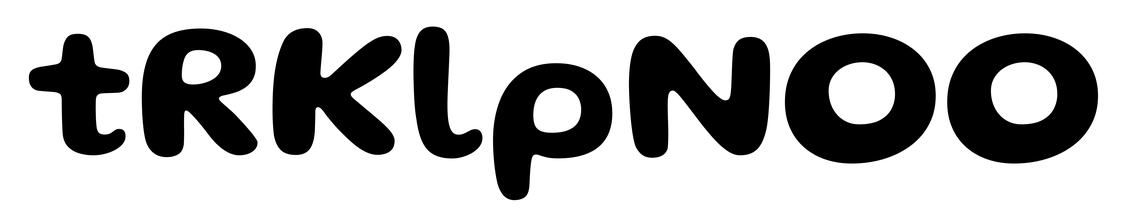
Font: Gluten_SemiBold